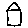
Label: house